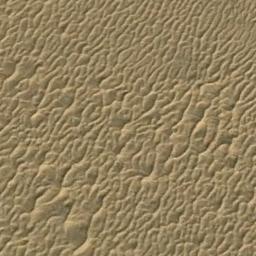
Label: desert